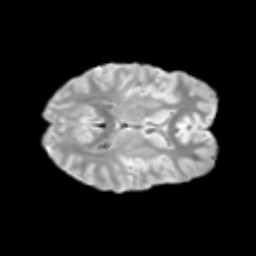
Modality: T2w
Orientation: axial
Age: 14
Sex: female
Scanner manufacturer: siemens
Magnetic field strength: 3 T
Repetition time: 3.8 s
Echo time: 0.07 s